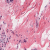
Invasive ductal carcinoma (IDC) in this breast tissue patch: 0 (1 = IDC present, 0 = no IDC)